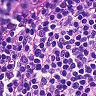
Metastatic tissue present: no